Interaction volume radius: 5 \u00c5
Interaction volume height: 25 \u00c5
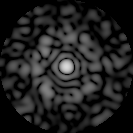
Disorder parameter: 0.7572